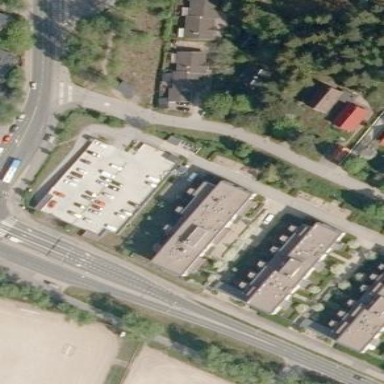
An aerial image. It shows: Multi-storey parking building designed for parking purposes.